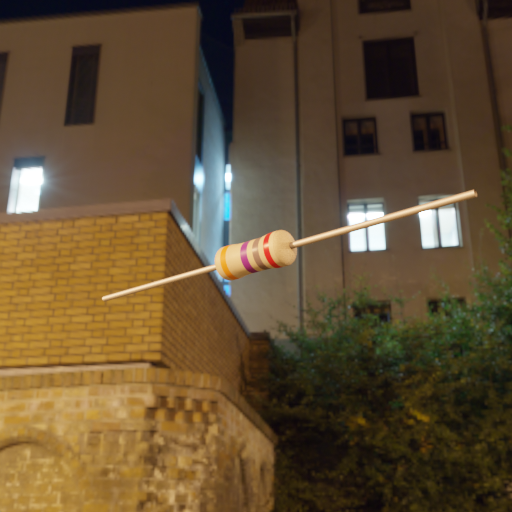
Resistor colour bands (in order): orange, violet, gray, red